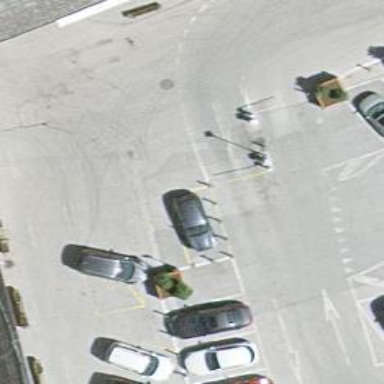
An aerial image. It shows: Lift gate barrier.